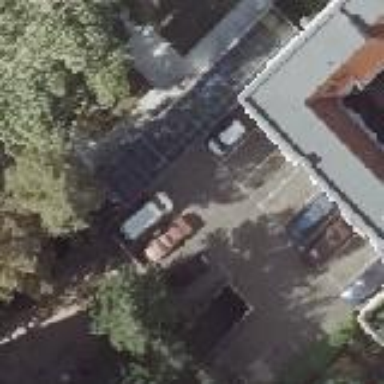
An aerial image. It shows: Multi-storey parking building.